【题型】填空题　【知识点】平面几何　【难度】hard
如图，在 $\triangle ABC$ 中，$C = \dfrac{\pi}{2}$，$AC = \sqrt{3}$，$BC = 1$。若 $O$ 为 $\triangle ABC$ 内部的点且满足
 $\frac{\overrightarrow{OA}}{|\overrightarrow{OA}|} + \frac{\overrightarrow{OB}}{|\overrightarrow{OB}|} + \frac{\overrightarrow{OC}}{|\overrightarrow{OC}|} = \vec{0}$，

则 $|\overrightarrow{OA}|:|\overrightarrow{OB}|:|\overrightarrow{OC}| = \underline{\hspace{2em}}$。

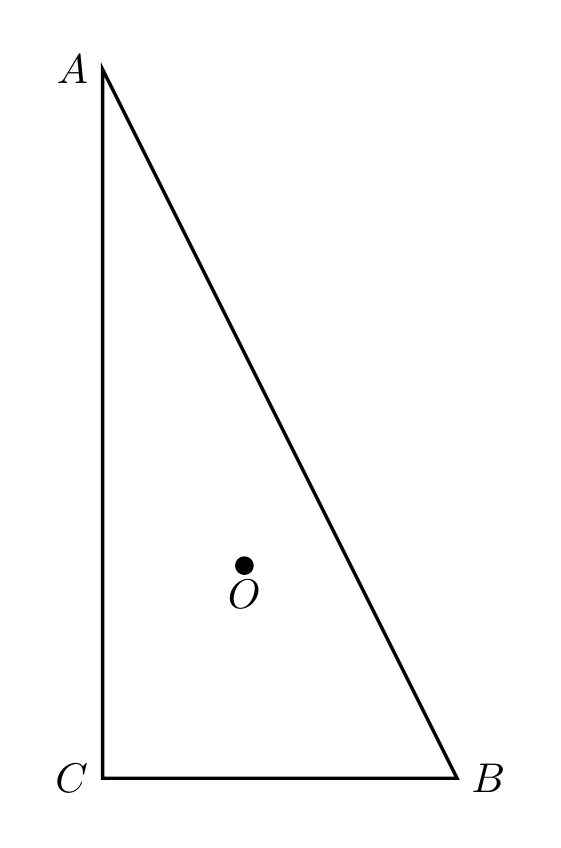
【解答】
【答案】$\boldsymbol{4:2:1}$

【详解】因为 $\frac{\overrightarrow{OA}}{|\overrightarrow{OA}|} + \frac{\overrightarrow{OB}}{|\overrightarrow{OB}|} + \frac{\overrightarrow{OC}}{|\overrightarrow{OC}|} = \vec{0}$，所以 $\frac{\overrightarrow{OA}}{|\overrightarrow{OA}|} = \frac{\overrightarrow{OB}}{|\overrightarrow{OB}|} + \frac{\overrightarrow{OC}}{|\overrightarrow{OC}|}$，

所以 $\left(\frac{\overrightarrow{OA}}{|\overrightarrow{OA}|}\right)^2 = \left(\frac{\overrightarrow{OB}}{|\overrightarrow{OB}|} + \frac{\overrightarrow{OC}}{|\overrightarrow{OC}|}\right)^2$，所以 $1 = 1 + 1 + 2 \cdot 1 \cdot 1 \cdot \cos\langle \frac{\overrightarrow{OB}}{|\overrightarrow{OB}|}, \frac{\overrightarrow{OC}}{|\overrightarrow{OC}|} \rangle$，

所以 $\cos\langle \frac{\overrightarrow{OB}}{|\overrightarrow{OB}|}, \frac{\overrightarrow{OC}}{|\overrightarrow{OC}|} \rangle = -\frac{1}{2}$，所以 $\langle \frac{\overrightarrow{OB}}{|\overrightarrow{OB}|}, \frac{\overrightarrow{OC}}{|\overrightarrow{OC}|} \rangle = 120^\circ$，

即 $\angle BOC = 120^\circ$，同理可知：$\angle BOC = \angle AOB = \angle AOC = 120^\circ$，

不妨设 $\angle OCB = \theta$，所以 $\angle OBC = 60^\circ - \theta$，

又因为 $C = \frac{\pi}{2}$，$AC = \sqrt{3}$，$BC = 1$，所以 $AB = 2$，$\angle ABC = 60^\circ$，

所以 $\angle OBA = 60^\circ - (60^\circ - \theta) = \theta$，所以 $\angle OAB = 180^\circ - 120^\circ - \theta = 60^\circ - \theta$，

所以 $\triangle AOB \sim \triangle BOC$，所以 $\frac{AO}{BO} = \frac{BO}{CO}$，所以 $OA \cdot OC = OB^2$；

在 $\triangle BOC$ 中，$\frac{BC}{\sin\angle BOC} = \frac{OB}{\sin\angle OCB} = \frac{OC}{\sin\angle OBC}$，

所以 $\frac{1}{\sin120^\circ} = \frac{OB}{\sin\theta} = \frac{OC}{\sin(60^\circ - \theta)}$，所以 $OB = \frac{2\sqrt{3}}{3}\sin\theta$，

又在 $\triangle AOB$ 中，$\frac{OB}{\sin\angle OAB} = \frac{AB}{\sin\angle AOB}$，

所以 $\frac{OB}{\sin(60^\circ - \theta)} = \frac{2}{\sin120^\circ}$，所以 $OB = \frac{4\sqrt{3}}{3}\sin(60^\circ - \theta)$，

所以 $\frac{2\sqrt{3}}{3}\sin\theta = \frac{4\sqrt{3}}{3}\sin(60^\circ - \theta)$，所以 $\frac{\sin\theta}{\sin(60^\circ - \theta)} = 2$，

又因为 $\frac{OB}{OC} = \frac{\sin\theta}{\sin(60^\circ - \theta)}$，所以 $\frac{OB}{OC} = 2$，又因为 $OA \cdot OC = OB^2$，所以 $\frac{OA}{OB} = 4$，

所以 $|\overrightarrow{OA}|:|\overrightarrow{OB}|:|\overrightarrow{OC}| = 4:2:1$。故答案为：$4:2:1$。

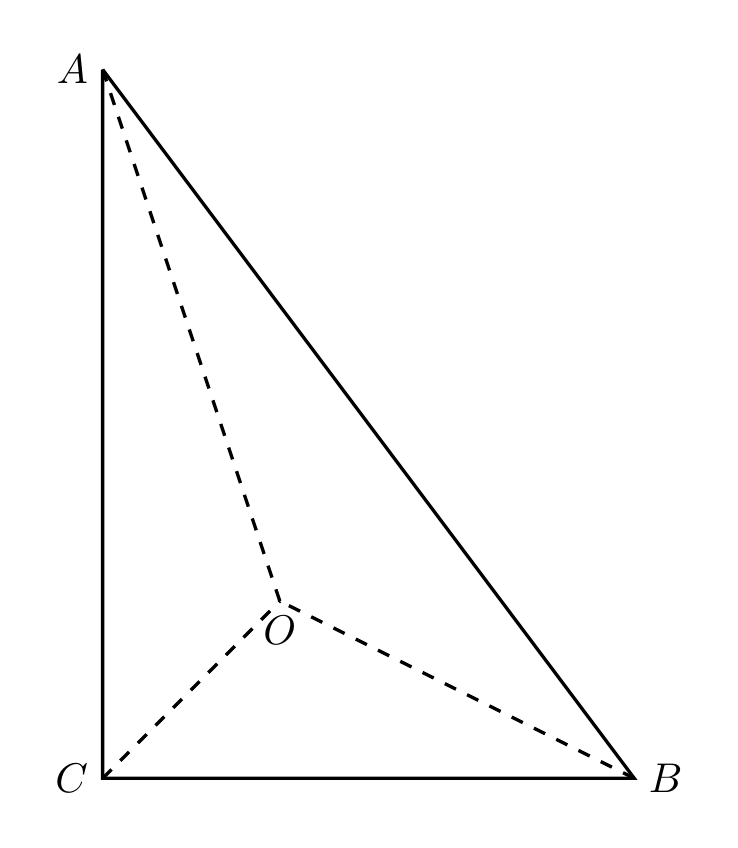